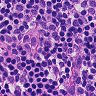
Metastatic tissue present: no